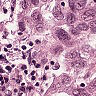
Metastatic tissue present: yes